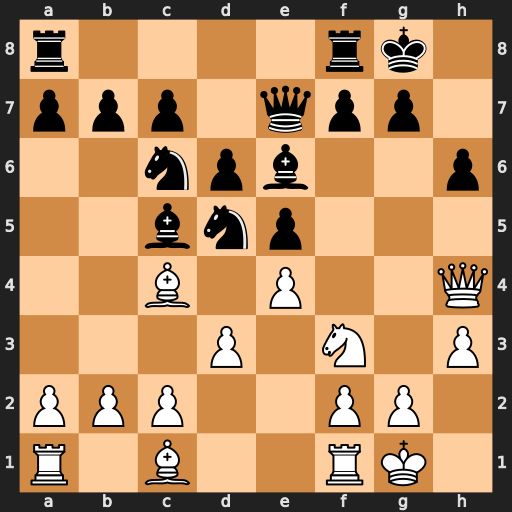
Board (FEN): r4rk1/ppp1qpp1/2npb2p/2bnp3/2B1P2Q/3P1N1P/PPP2PP1/R1B2RK1
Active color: w
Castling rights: -
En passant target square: -
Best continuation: exd5 Bxd5 Bxd5 Qxh4 Nxh4